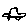
Label: car